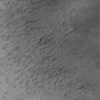
Label: not_dusty